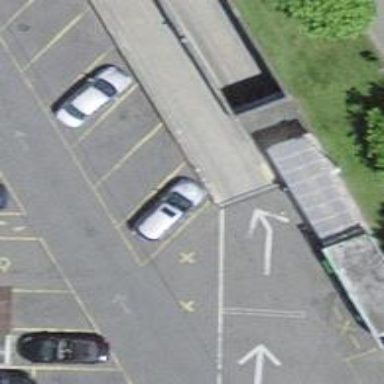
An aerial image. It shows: Charging station.